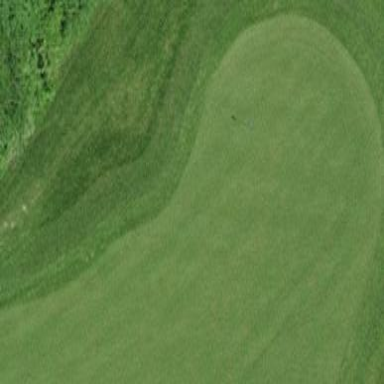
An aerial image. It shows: Green grass pitch used for golf sport on golf course.